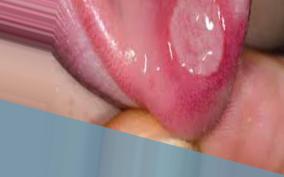
Condition: Mouth Ulcer